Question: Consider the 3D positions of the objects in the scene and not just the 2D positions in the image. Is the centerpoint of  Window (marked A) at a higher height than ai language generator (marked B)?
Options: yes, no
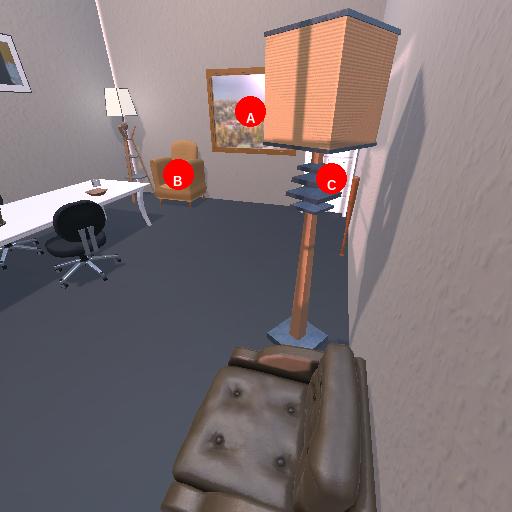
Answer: yes